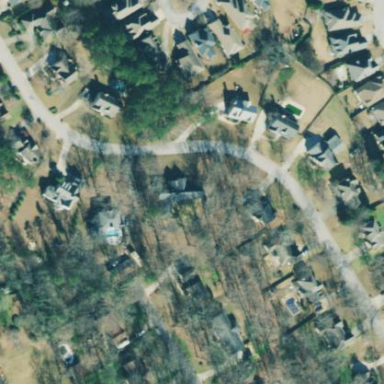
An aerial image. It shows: Residential area within neighborhood.